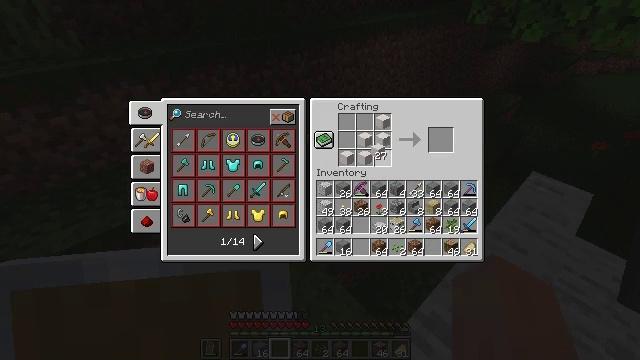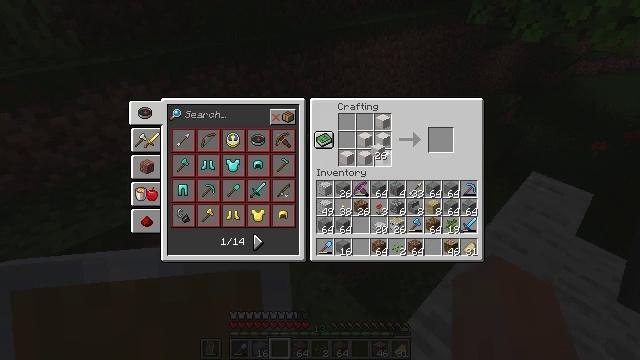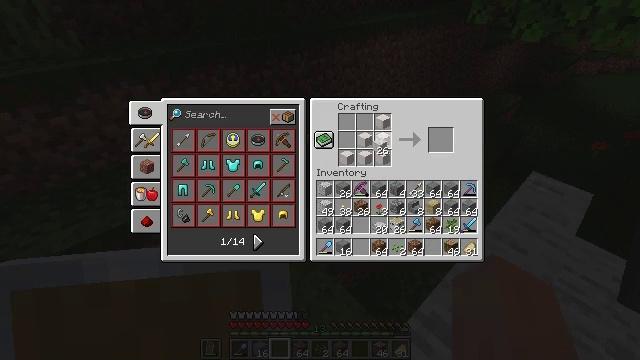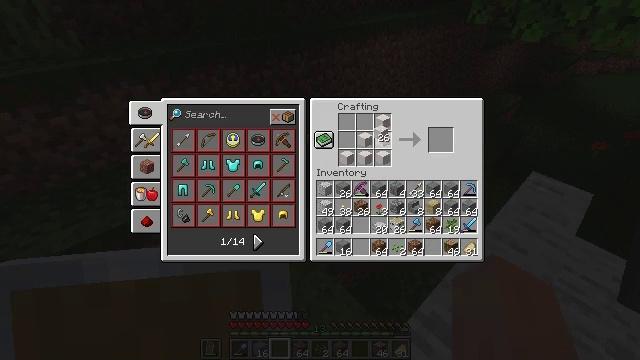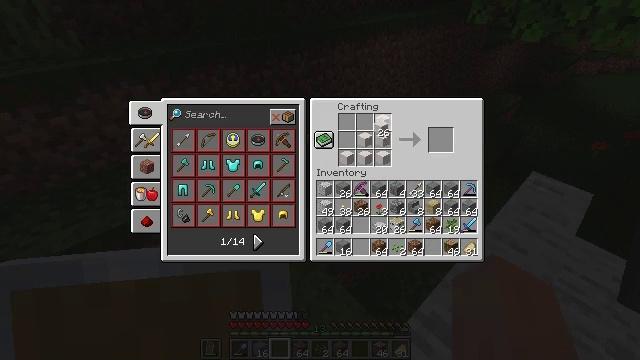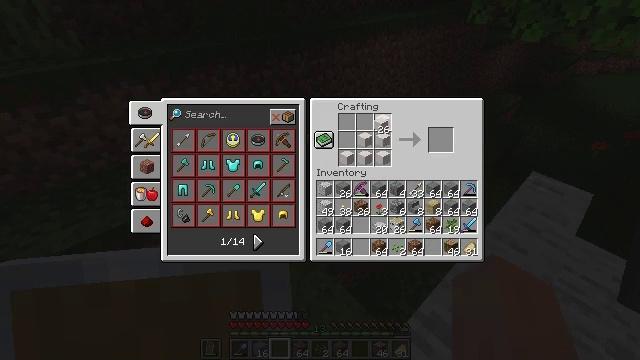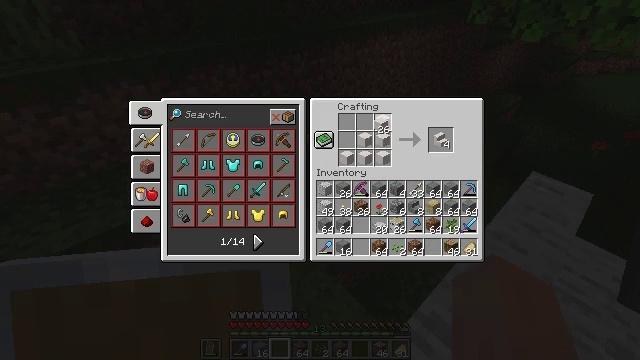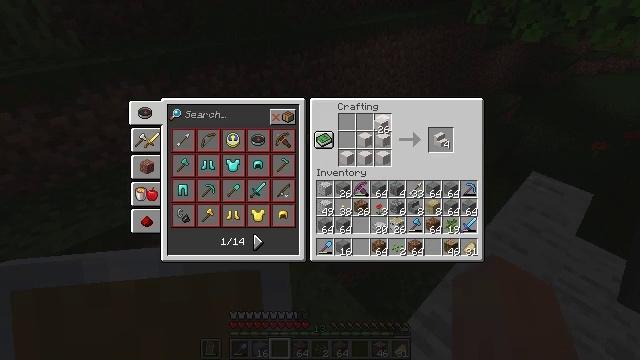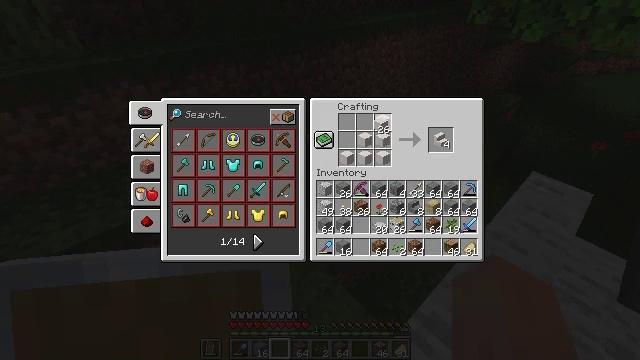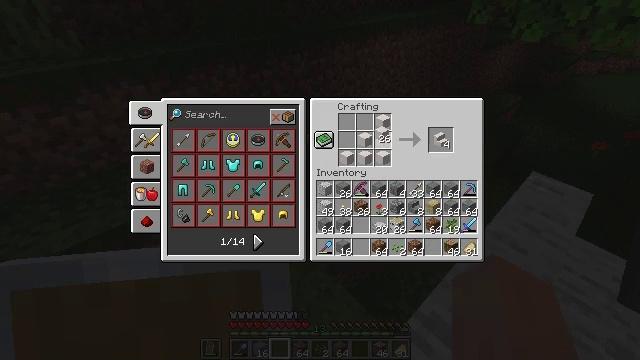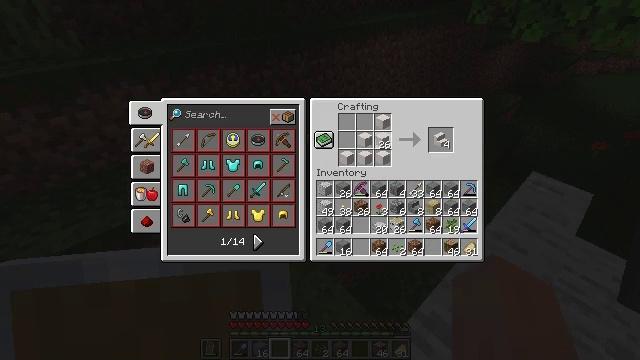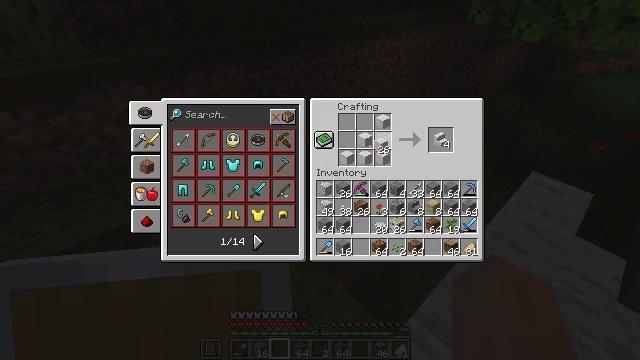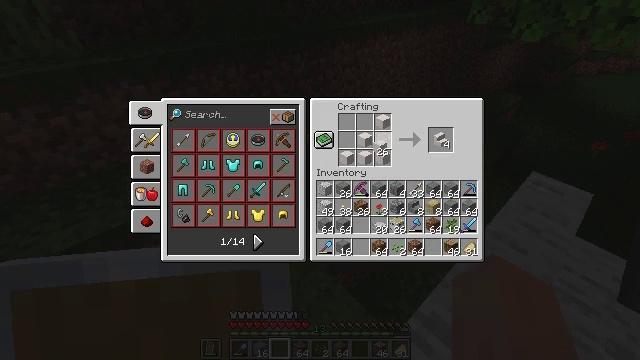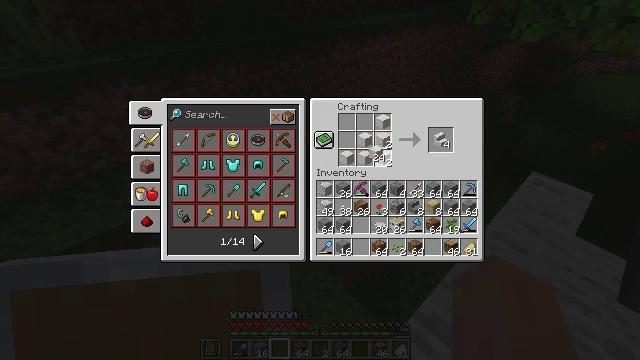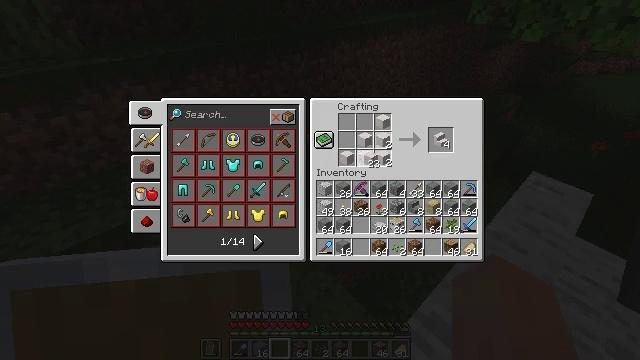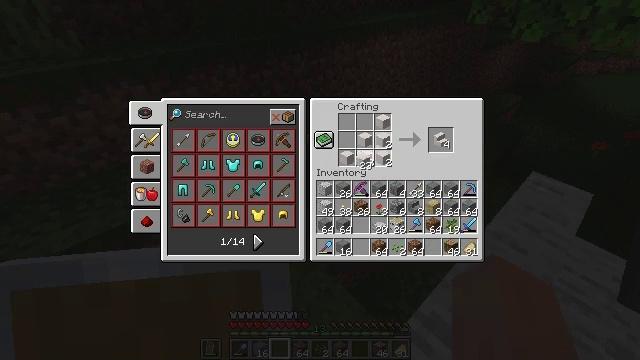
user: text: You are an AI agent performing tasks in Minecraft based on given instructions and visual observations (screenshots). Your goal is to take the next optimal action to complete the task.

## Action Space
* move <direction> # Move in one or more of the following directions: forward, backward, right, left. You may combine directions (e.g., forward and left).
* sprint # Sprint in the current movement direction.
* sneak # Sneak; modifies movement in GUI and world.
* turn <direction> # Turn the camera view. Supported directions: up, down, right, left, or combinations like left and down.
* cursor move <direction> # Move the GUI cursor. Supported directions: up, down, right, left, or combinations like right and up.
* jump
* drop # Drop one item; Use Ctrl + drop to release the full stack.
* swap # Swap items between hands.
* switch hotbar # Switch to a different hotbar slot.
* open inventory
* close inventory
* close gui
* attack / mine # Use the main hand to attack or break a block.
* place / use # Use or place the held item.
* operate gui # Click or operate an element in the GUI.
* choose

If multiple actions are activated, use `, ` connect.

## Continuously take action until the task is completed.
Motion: motion action
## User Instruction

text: Crafting quartz stairs with quartz blocks.
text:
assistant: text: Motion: no_op
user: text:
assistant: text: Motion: no_op
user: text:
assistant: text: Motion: cursor move up
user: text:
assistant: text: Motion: no_op
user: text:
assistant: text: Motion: no_op
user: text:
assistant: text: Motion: no_op
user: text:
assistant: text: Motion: no_op
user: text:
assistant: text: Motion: choose
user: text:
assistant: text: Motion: cursor move down, choose
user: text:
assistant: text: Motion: choose
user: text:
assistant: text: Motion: choose
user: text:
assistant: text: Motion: choose
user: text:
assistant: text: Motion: choose
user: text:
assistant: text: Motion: choose
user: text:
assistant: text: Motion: cursor move left, choose
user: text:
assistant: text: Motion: cursor move left, choose
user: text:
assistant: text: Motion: choose
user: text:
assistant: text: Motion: choose
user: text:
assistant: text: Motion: choose
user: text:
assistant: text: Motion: cursor move right, choose
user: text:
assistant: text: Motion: cursor move right, choose
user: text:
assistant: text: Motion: cursor move right, choose
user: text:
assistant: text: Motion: choose
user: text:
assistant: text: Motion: cursor move up, choose
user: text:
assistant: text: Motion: cursor move up, choose
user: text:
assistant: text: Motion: choose
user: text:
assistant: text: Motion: choose
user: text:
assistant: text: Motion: choose
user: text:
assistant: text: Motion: choose
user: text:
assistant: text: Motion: choose